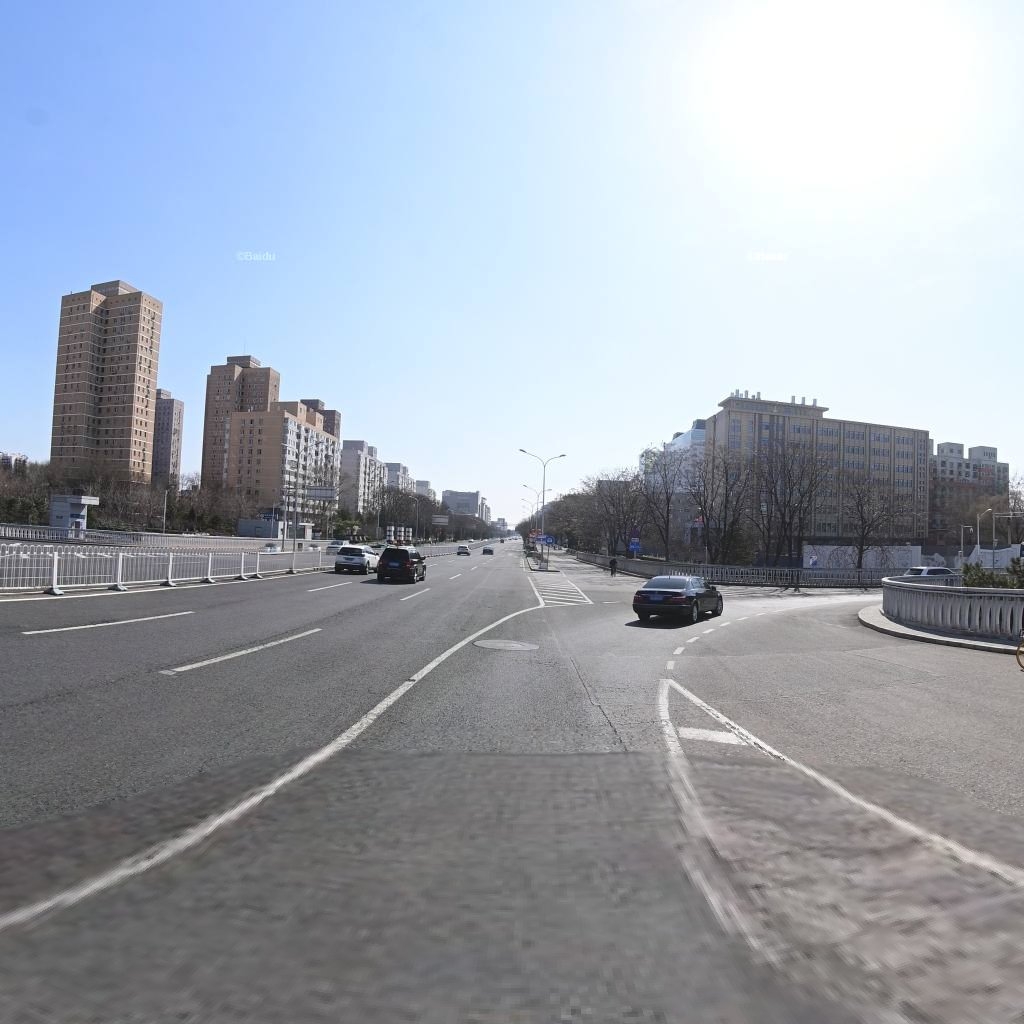
Region: Chaoyang
Road damage annotations: longitudinal crack, manhole cover, alligator crack, longitudinal crack, longitudinal crack, longitudinal crack